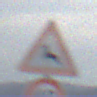
Verkehrszeichen: WildwechselRechts
Zusatzzeichen unten: Geschwindigkeit60
Umgebung: Outdoor, Nature
Tageszeit: Midday
Wetter: PartlyCloudy
Licht: Natural
Jahreszeit: NotSpecified
Kontrast: LowContrast